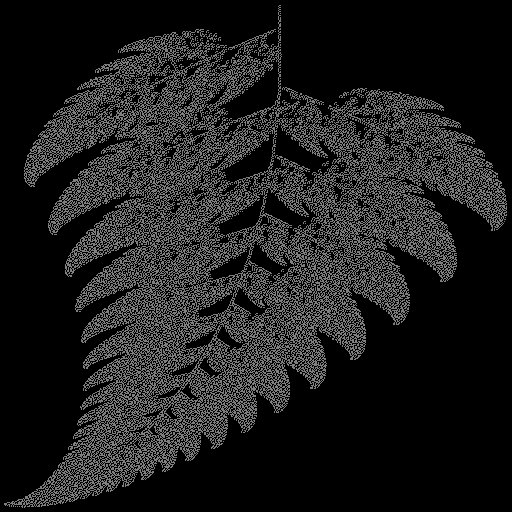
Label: spleenwort_fern